Here is the wavelet time-frequency representation (scalogram) of a rolling-element bearing's vibration measurement. What is the most likely bearing condition (normal, inner_race, outer_race, ball)?
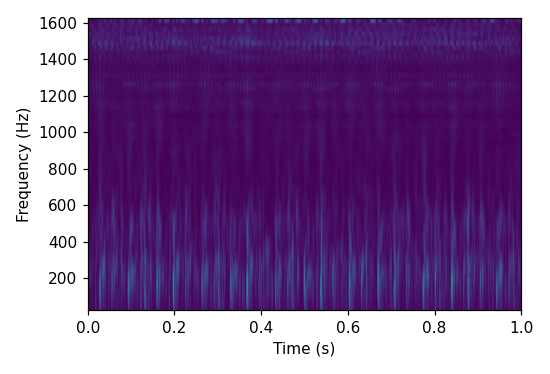
Answer: outer_race